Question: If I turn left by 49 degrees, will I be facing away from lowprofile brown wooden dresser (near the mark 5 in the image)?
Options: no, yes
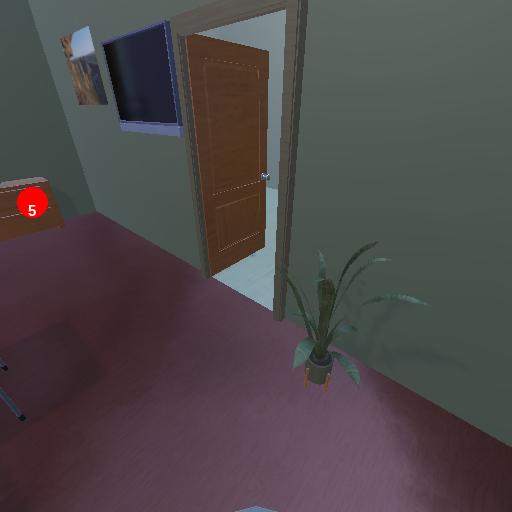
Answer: no